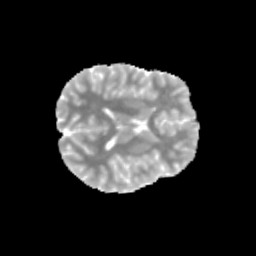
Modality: MD
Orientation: axial
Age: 13
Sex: male
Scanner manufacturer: siemens
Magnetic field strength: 3 T
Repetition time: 3.8 s
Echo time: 0.07 s